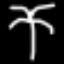
Label: palm tree